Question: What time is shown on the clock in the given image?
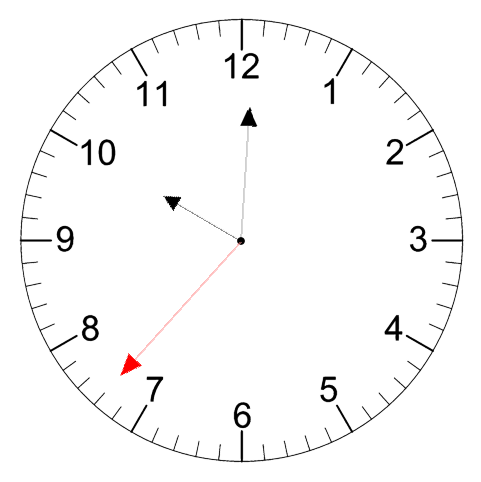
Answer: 10:00:37